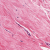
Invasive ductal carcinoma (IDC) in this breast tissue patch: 0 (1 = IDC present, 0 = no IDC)